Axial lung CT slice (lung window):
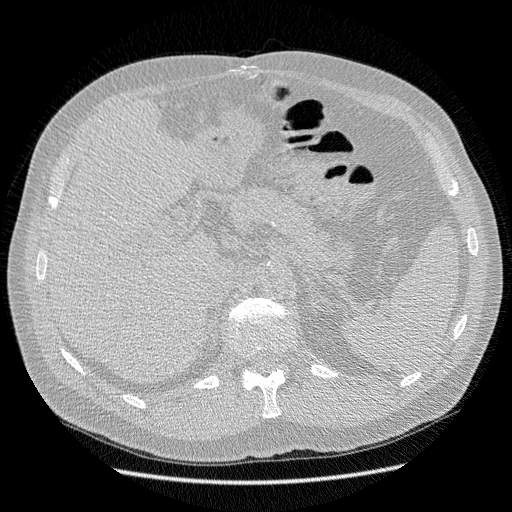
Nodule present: no